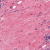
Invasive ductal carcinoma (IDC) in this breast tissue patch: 1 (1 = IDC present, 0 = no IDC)